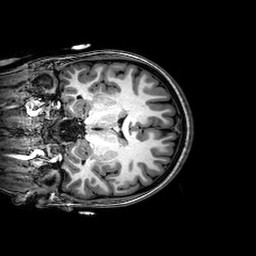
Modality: T1w
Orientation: coronal
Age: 20
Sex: female
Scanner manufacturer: philips
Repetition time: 0.008206 s
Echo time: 0.00378 s